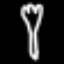
Label: fork